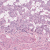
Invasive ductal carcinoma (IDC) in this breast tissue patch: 1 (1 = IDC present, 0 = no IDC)